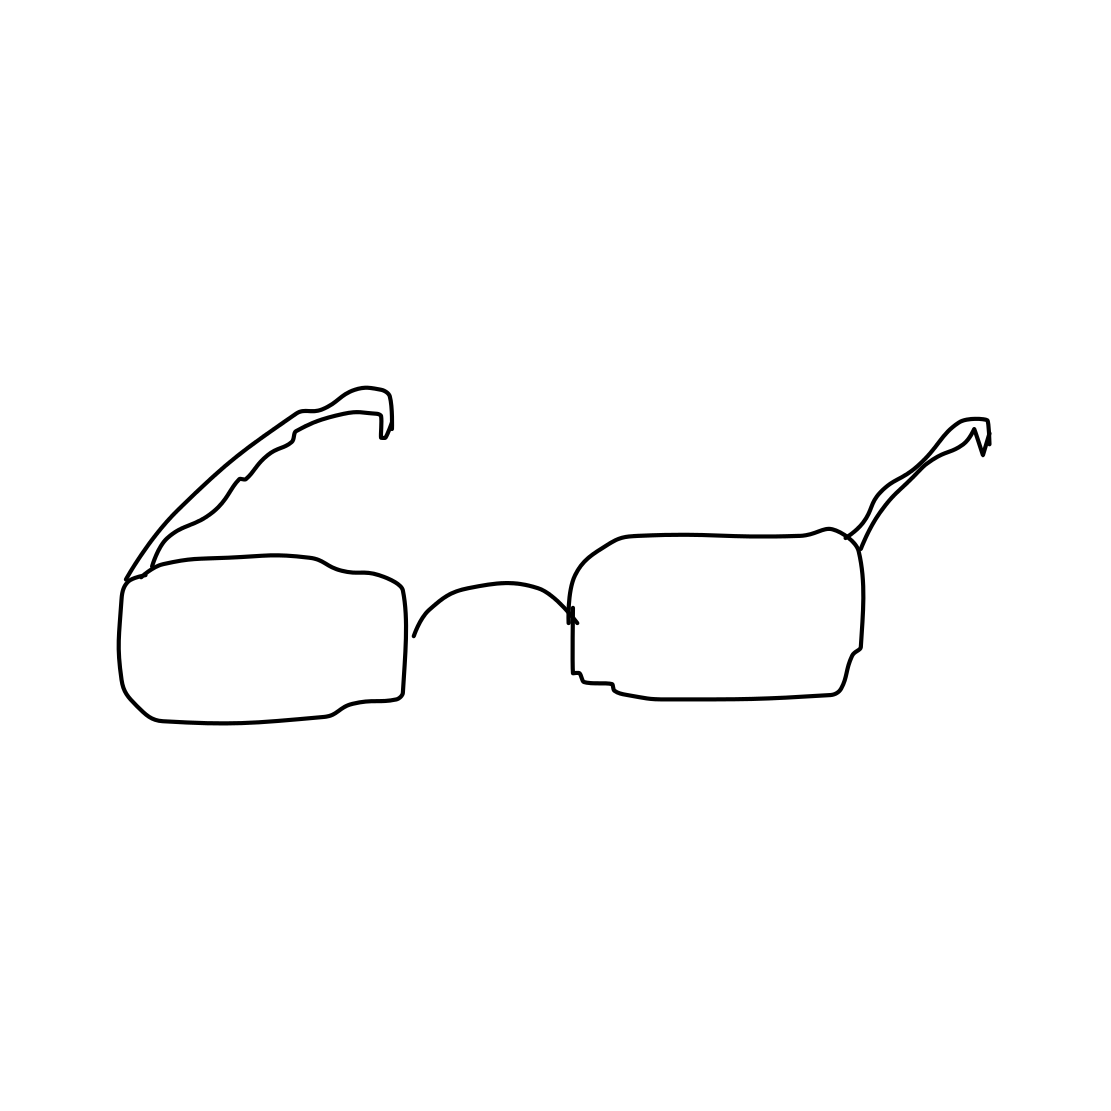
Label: eyeglasses